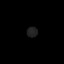
Tissue: lung
Cell type: Epithelial cells
Senescence score: 0.1135
Nuclear area (px): 102
Mean DAPI intensity: 34.01